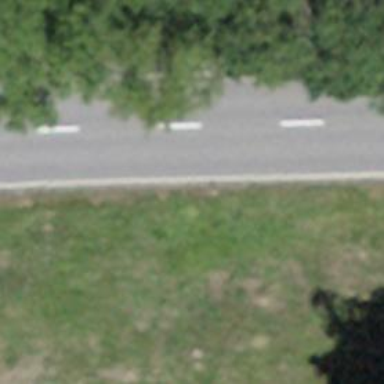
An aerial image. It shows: Primary road with asphalt surface.